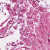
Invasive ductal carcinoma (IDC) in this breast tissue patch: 0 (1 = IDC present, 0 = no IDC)